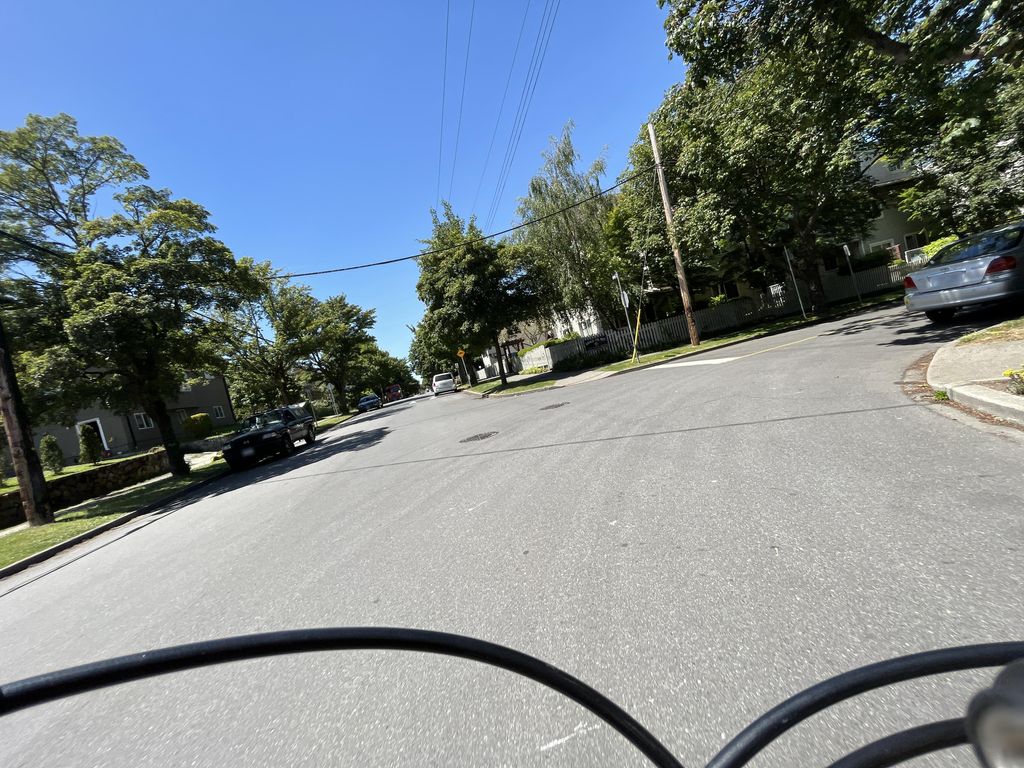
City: victoria